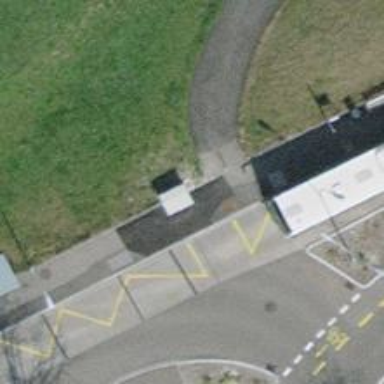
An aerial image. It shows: Bollard barrier.